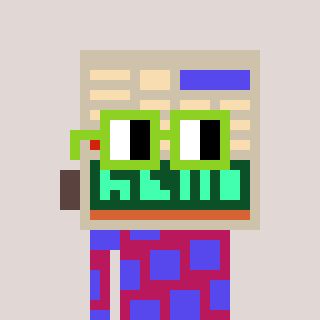
a pixel art character with square light green glasses, a calculator-shaped head and a darkpink-colored body on a warm background